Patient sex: M
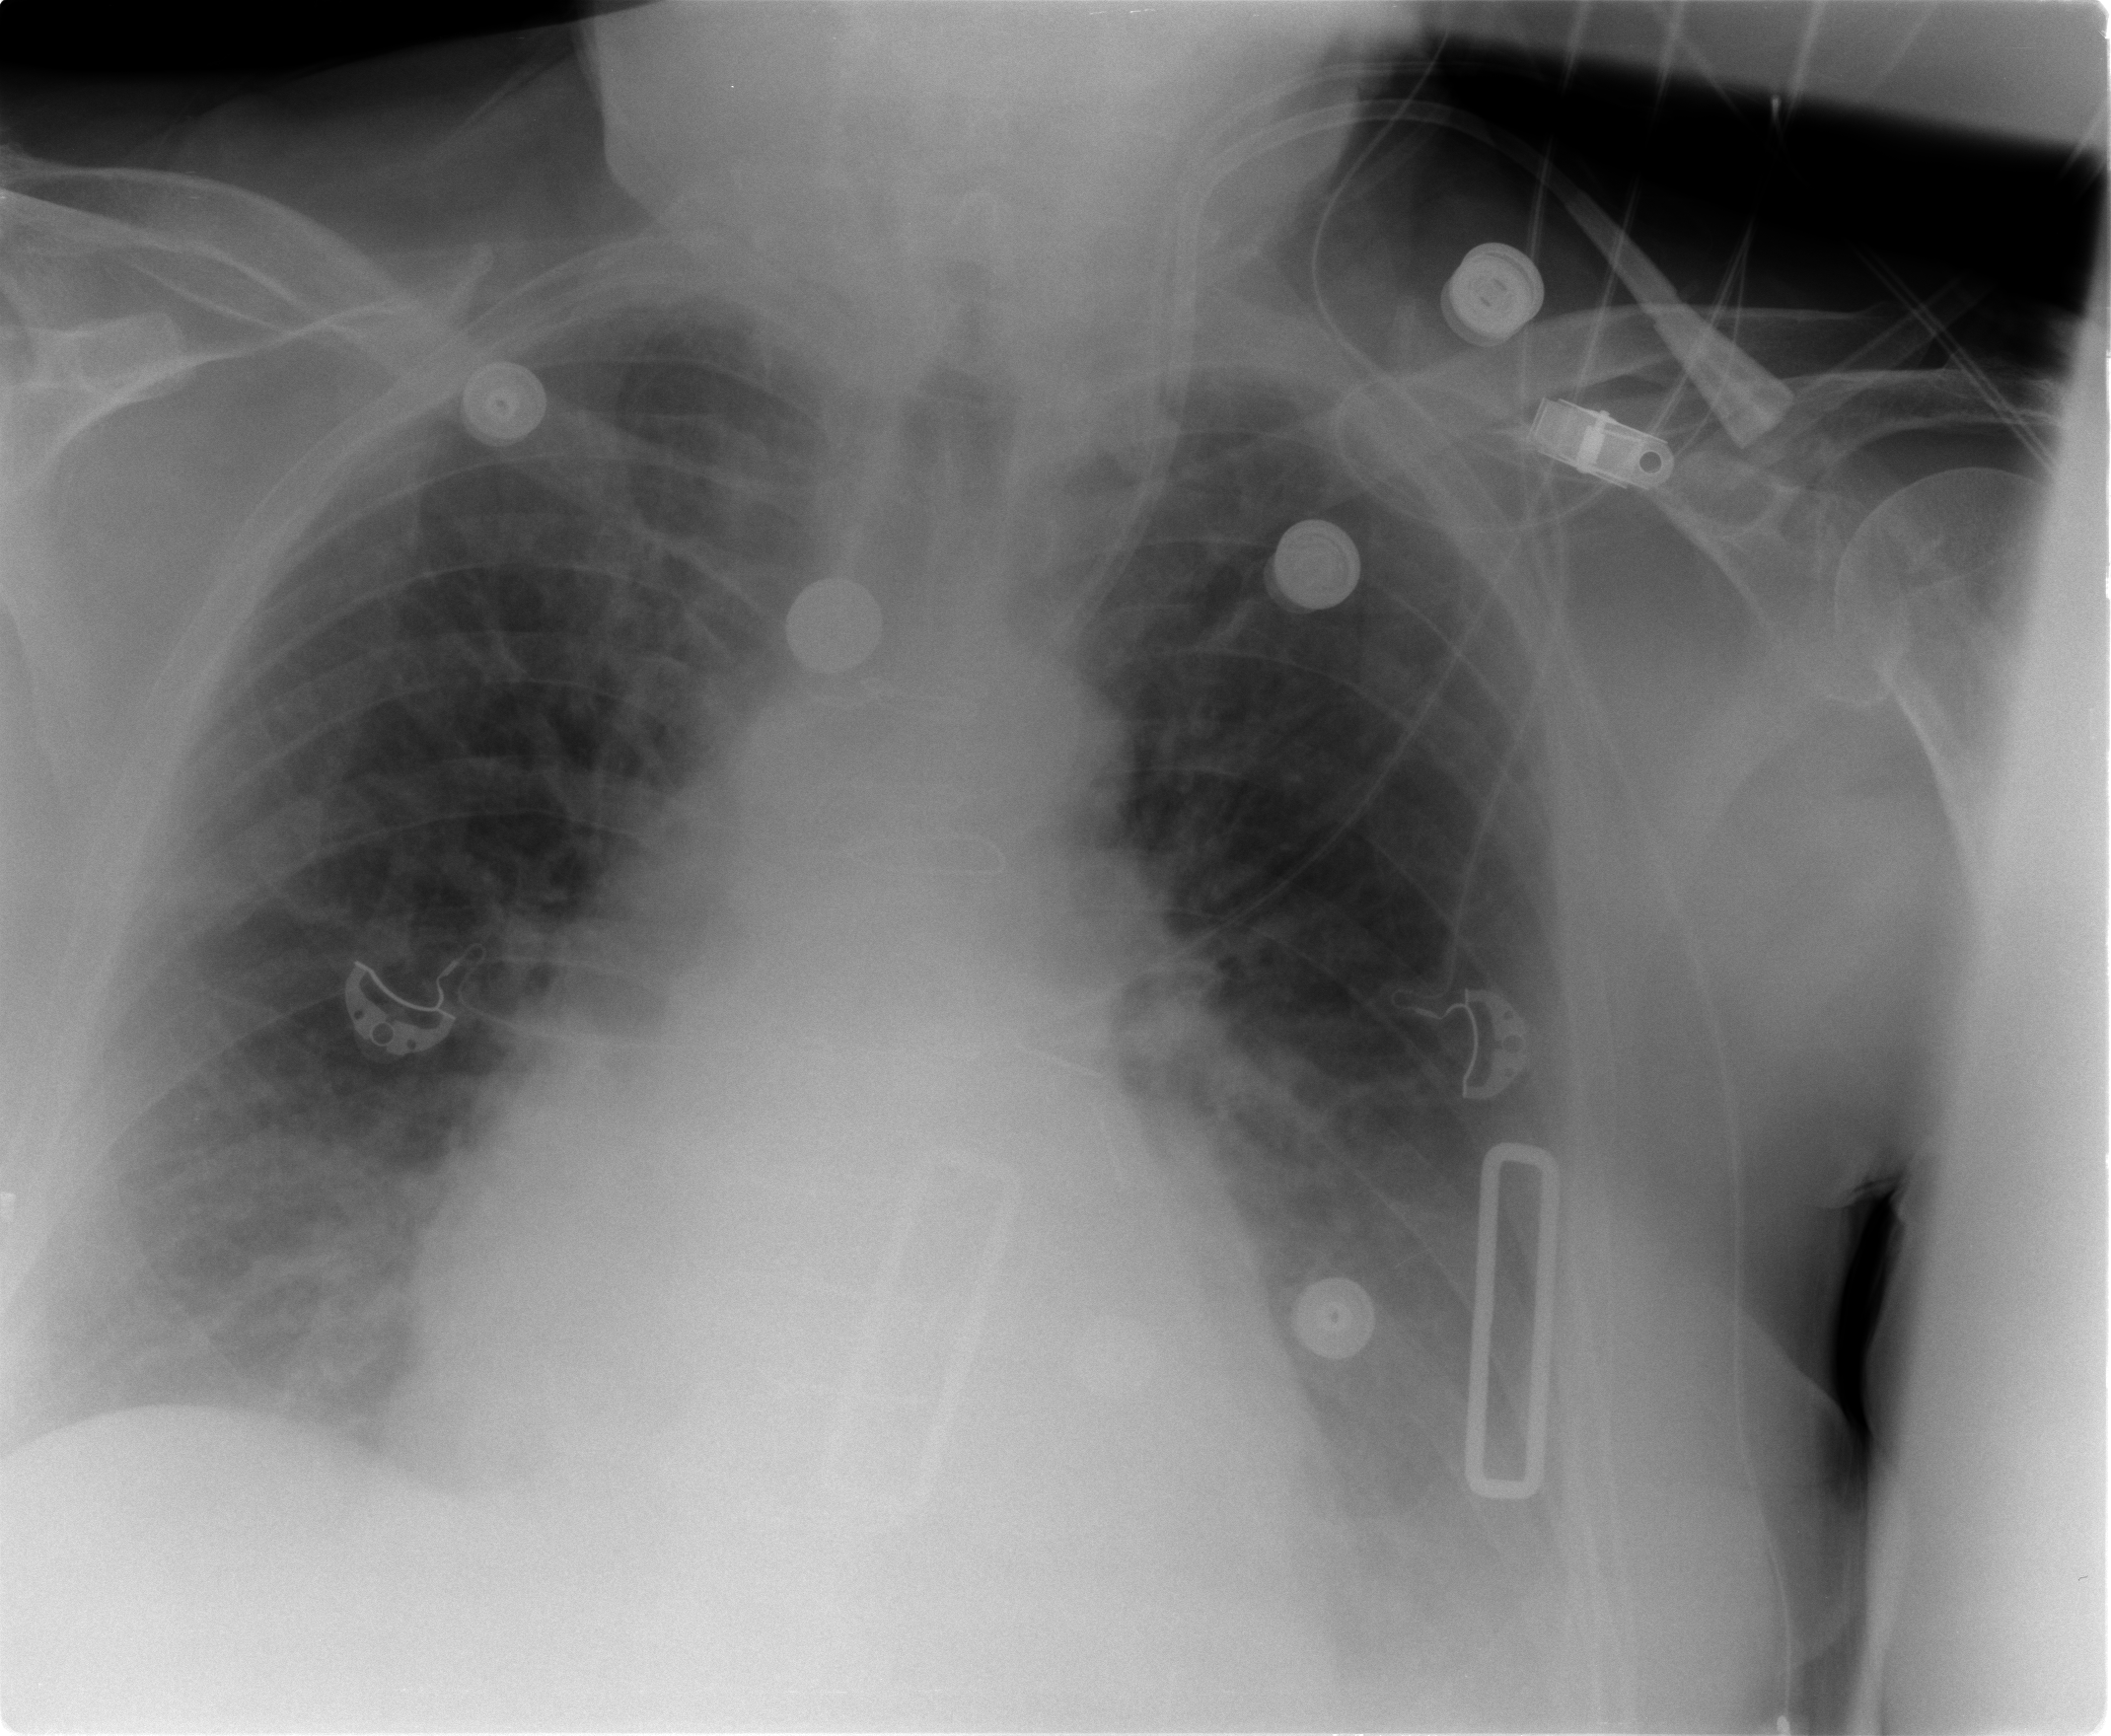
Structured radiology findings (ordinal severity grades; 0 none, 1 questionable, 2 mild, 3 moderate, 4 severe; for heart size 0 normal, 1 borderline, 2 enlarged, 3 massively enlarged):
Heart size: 2
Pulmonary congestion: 2
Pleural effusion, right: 2
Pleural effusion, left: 3
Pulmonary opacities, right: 2
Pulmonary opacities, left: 2
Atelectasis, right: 2
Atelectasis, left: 2